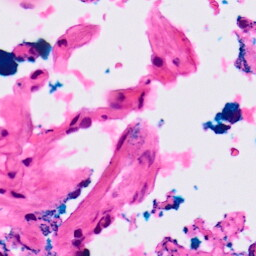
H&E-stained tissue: Lung